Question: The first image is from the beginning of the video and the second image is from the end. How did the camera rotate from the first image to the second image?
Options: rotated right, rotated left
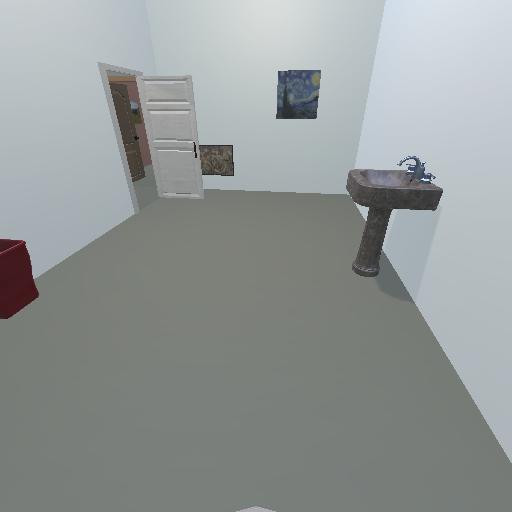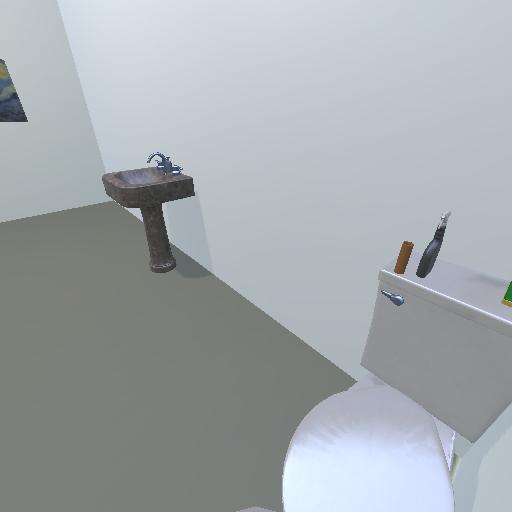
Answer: rotated right